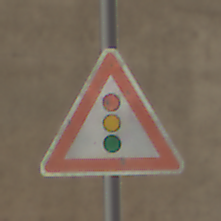
Verkehrszeichen: Lichtzeichenanlage
Umgebung: Roofed, Tunnel
Tageszeit: Midday
Wetter: NotSpecified
Licht: Natural
Jahreszeit: NotSpecified
Kontrast: MediumContrast